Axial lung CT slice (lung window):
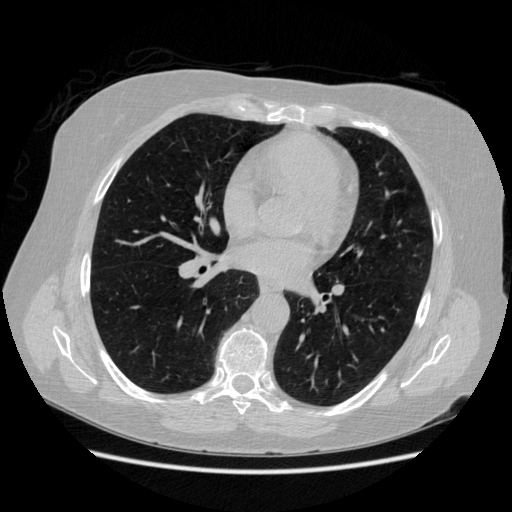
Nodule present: no